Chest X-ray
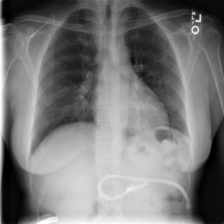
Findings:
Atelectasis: positive
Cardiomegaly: negative
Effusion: negative
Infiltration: negative
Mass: negative
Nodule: negative
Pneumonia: negative
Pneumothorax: negative
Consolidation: negative
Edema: negative
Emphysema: negative
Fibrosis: negative
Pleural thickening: negative
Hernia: negative